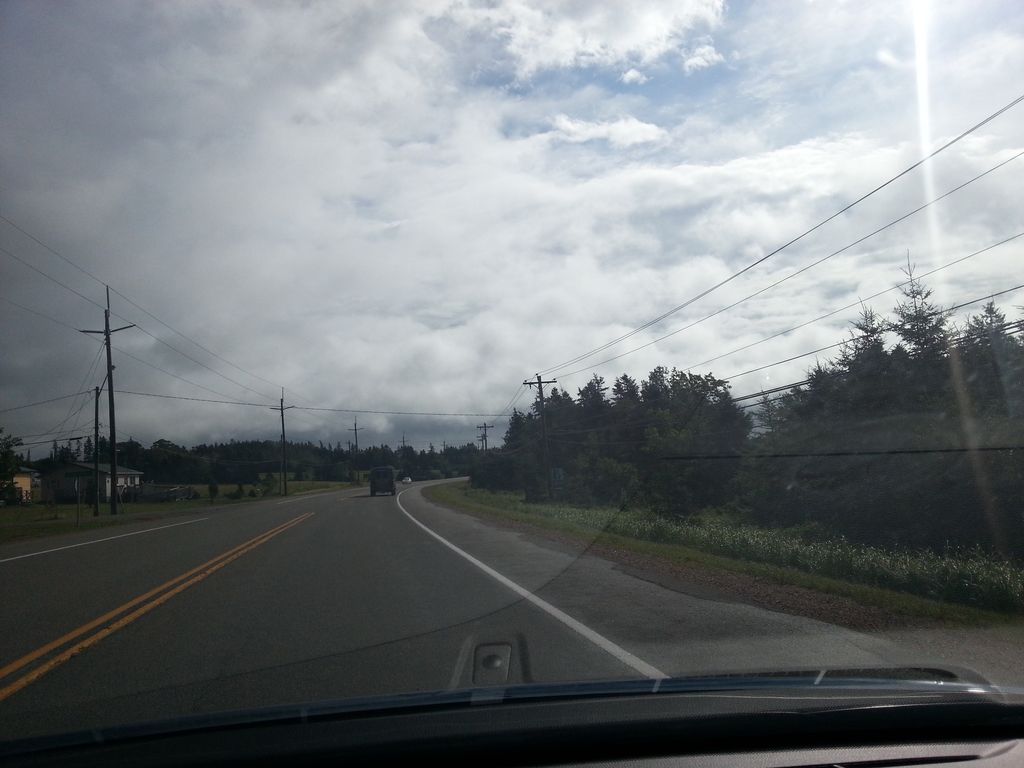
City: charlottetown